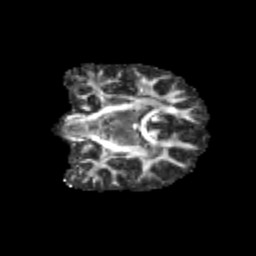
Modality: FA
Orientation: coronal
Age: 12
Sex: male
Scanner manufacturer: siemens
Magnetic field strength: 3 T
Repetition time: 3.8 s
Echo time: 0.07 s